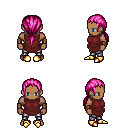
a pixel art fantasy rpg character, male body template, human, dark skin, maroon tunic, metal pants, pink ponytail hairstyle, leather bracers, gold boots, four views (front, back, left, right), 2x2 character sprite sheet, small pixel art, hard edges, no anti-aliasing